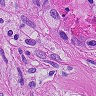
Metastatic tissue present: yes